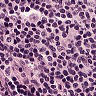
Metastatic tissue present: no